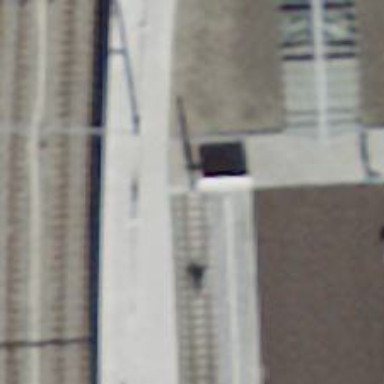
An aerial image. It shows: Railway buffer stop.